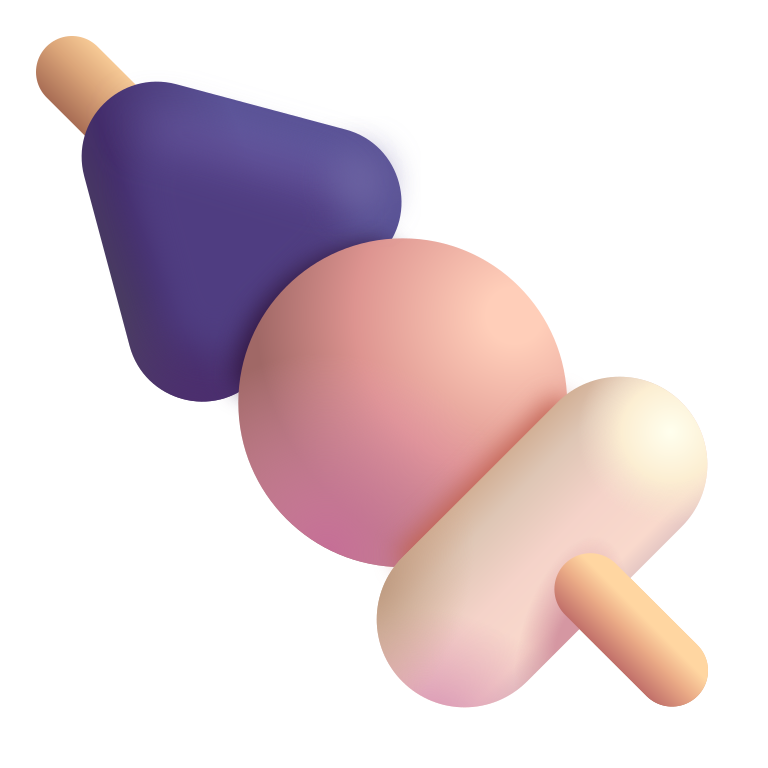
oden color